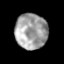
Tissue: prostate
Cell type: T cells
Senescence score: 0.3128
Nuclear area (px): 1120
Mean DAPI intensity: 161.252